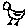
Label: bird